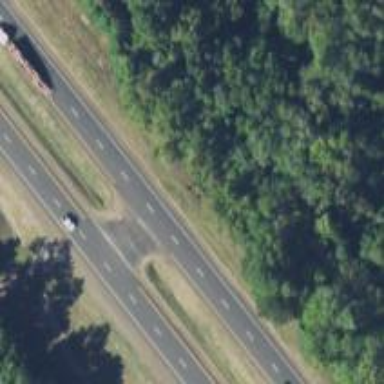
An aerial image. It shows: Asphalt trunk highway classified as expressway.